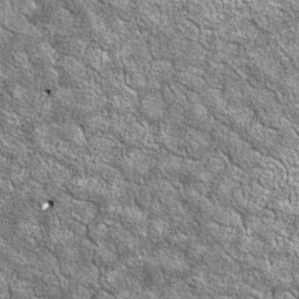
Label: non_frost